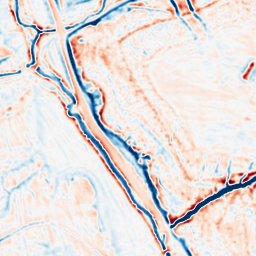
Category: multiscale
Decomposition family: dog_multiscale
Decomposition parameters: sigma_ratio: 1.4
n_scales: 3
base_sigma: 1
Upsampling method: cubic_mitchell
Upsampling parameters: scale: 4
Upsampling scale: 4